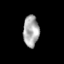
Tissue: skin
Cell type: T cells
Senescence score: 0.2595
Nuclear area (px): 480
Mean DAPI intensity: 171.027